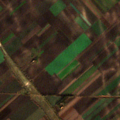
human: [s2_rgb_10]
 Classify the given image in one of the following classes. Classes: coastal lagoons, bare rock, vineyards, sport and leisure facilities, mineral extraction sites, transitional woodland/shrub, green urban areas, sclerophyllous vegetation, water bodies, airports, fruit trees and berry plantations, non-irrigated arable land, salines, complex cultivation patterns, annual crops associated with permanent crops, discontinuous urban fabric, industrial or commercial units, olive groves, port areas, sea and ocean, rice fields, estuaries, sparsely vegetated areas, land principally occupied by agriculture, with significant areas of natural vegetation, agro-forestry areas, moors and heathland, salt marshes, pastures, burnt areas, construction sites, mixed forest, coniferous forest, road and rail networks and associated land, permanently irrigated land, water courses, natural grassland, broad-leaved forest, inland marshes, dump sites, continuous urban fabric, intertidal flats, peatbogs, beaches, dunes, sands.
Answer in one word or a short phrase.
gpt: non-irrigated arable land